Interaction volume radius: 10 \u00c5
Interaction volume height: 20 \u00c5
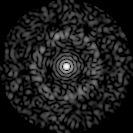
Disorder parameter: 0.8429